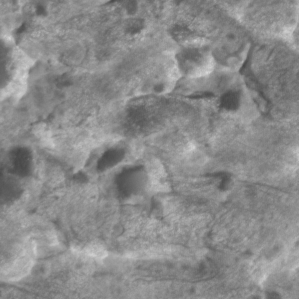
Label: non_frost